Field crop: tomato
Growth stage: 2
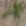
Species: solanum